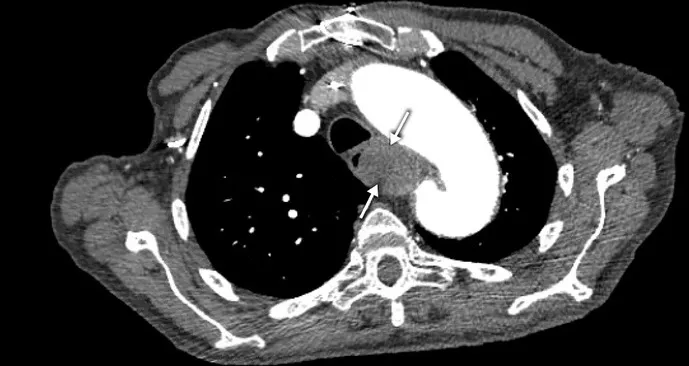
Computed tomography angiography of the chest demonstrates an ascending thoracic aortic aneurysm with saccular pseudoaneurysm formation. Arrows point to the aneurysm compressing the esophagus.
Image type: radiology (ct)